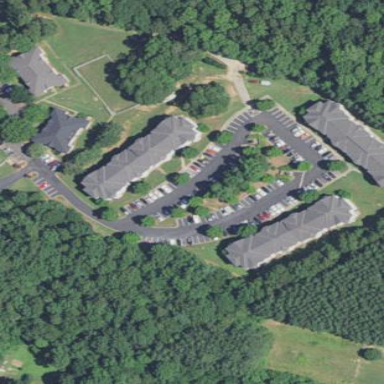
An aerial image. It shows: Asphalt parking area.